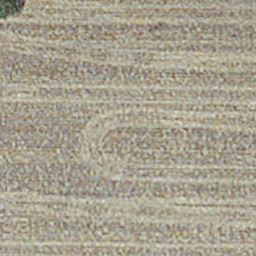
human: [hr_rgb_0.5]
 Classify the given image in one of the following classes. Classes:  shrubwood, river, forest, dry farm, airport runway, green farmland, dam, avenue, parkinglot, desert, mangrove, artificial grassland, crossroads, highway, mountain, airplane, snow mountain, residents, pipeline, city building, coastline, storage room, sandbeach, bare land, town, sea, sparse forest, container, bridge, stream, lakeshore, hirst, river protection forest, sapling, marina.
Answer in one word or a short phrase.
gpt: dry farm